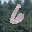
Label: 6